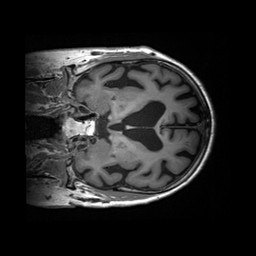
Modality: T1w
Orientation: coronal
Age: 79
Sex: male
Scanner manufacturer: siemens
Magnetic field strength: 3 T
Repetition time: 2.2 s
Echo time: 0.00245 s